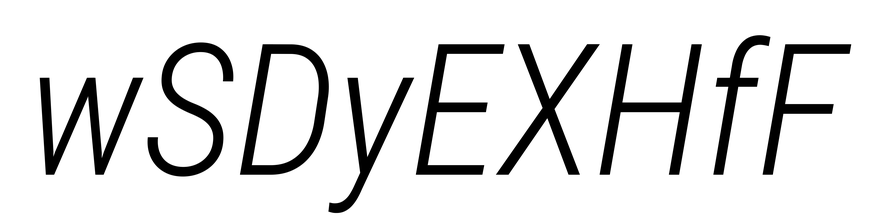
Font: Roboto-Italic_Condensed_Light_Italic